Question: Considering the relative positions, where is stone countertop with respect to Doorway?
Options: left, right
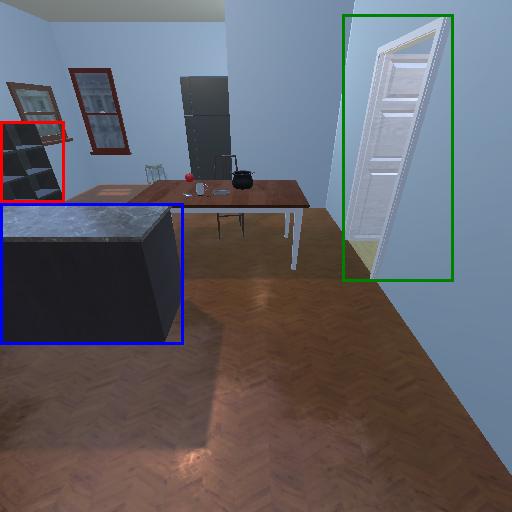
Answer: left